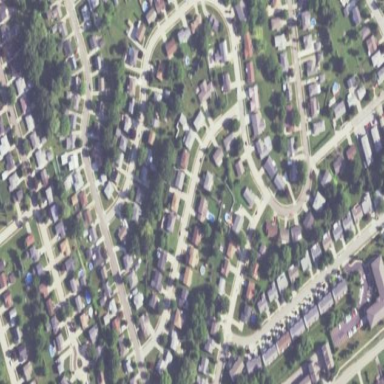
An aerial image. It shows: Neighborhood.